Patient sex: M
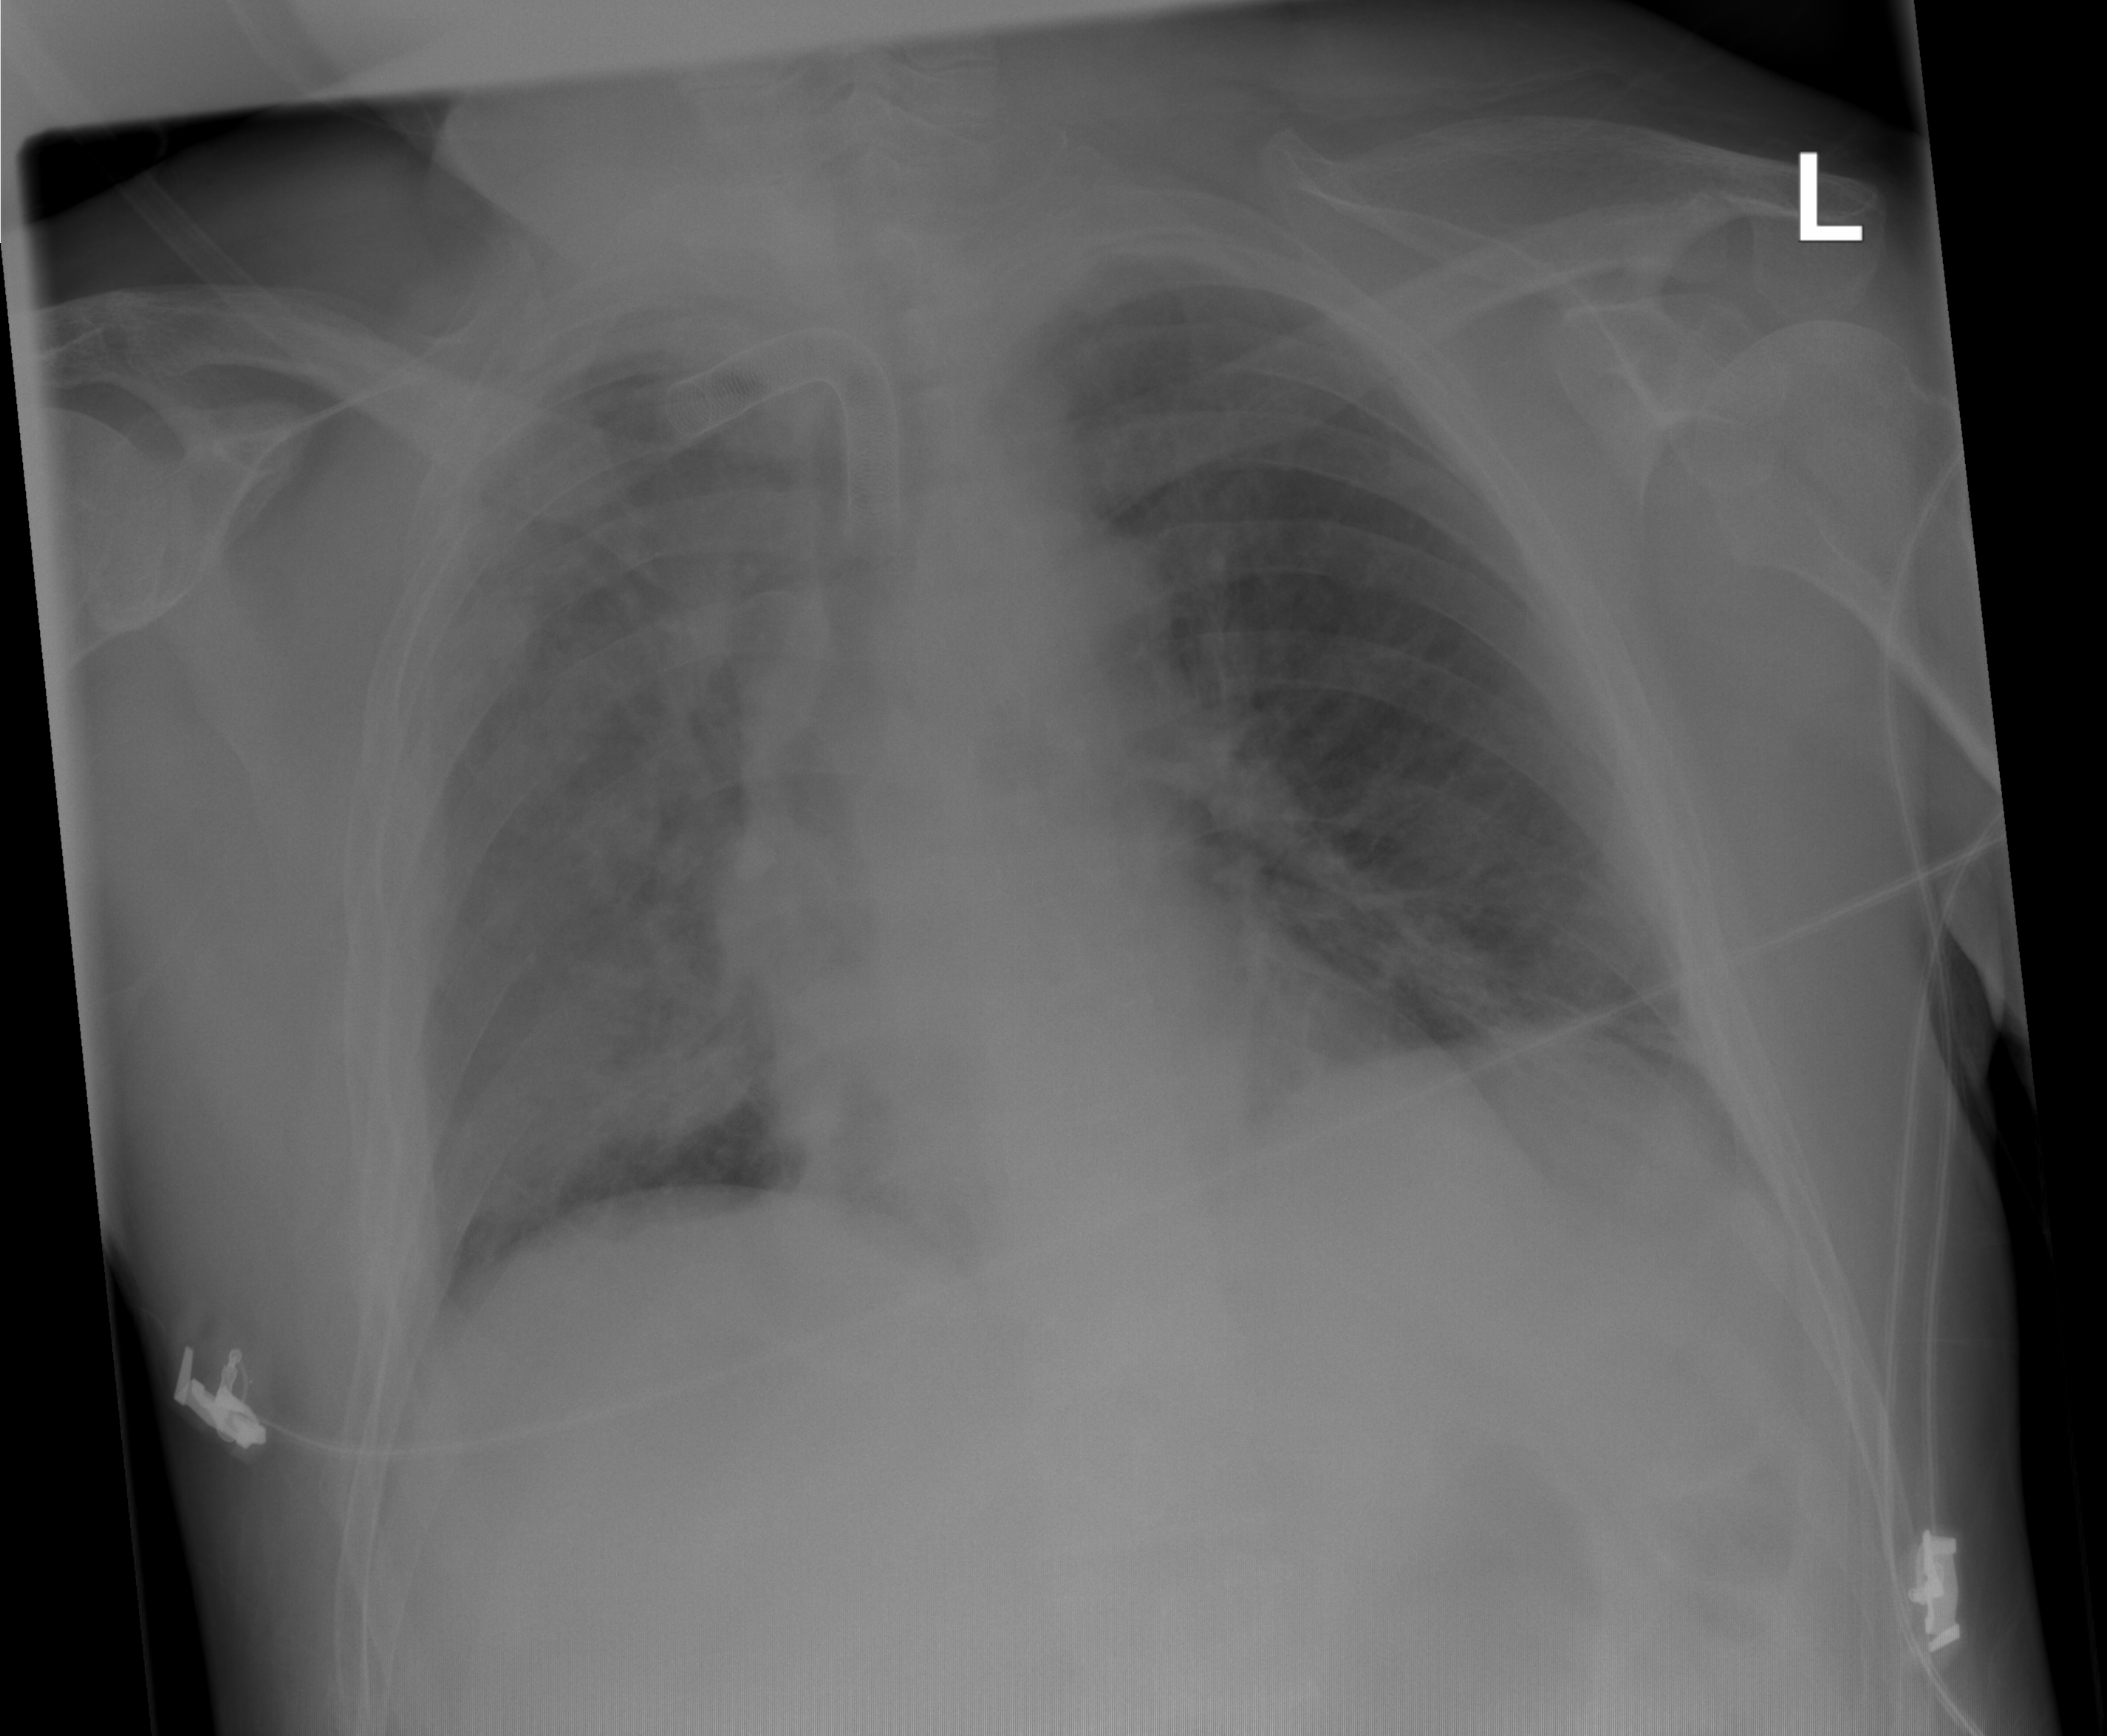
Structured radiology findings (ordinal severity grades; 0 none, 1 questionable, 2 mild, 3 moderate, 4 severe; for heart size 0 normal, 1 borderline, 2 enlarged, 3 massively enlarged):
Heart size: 0
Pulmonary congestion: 2
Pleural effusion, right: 2
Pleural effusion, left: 0
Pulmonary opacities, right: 3
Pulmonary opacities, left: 2
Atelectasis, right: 2
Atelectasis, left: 2